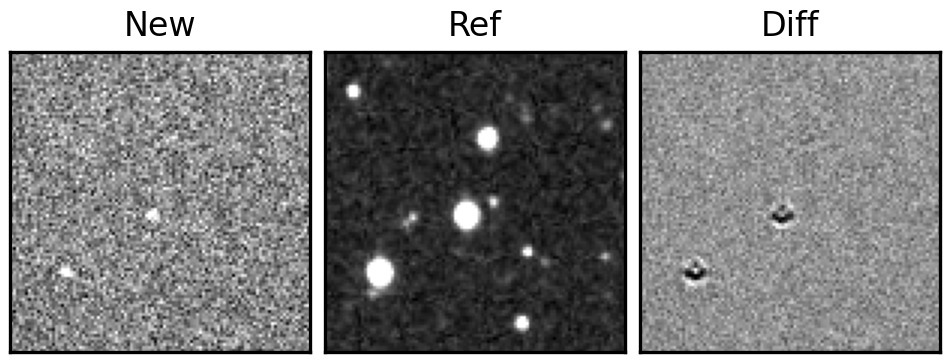
Label: bogus